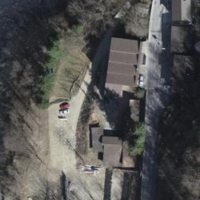
EUNIS habitat code: 41
Species observed at this site:
Pyrausta despicata
Lycia hirtaria